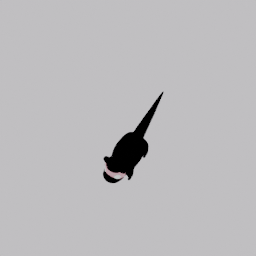
Label: animals